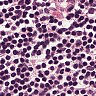
Metastatic tissue present: no